Question: First of I have 2 Classes in 2 files (both .h and .cpp files), and .
Create.h has this struct in it:
'''
public:
struct Cell
{
//some stuff
vector<Cell*> neighbors;
State state;
};
'''
Here is the enum class State (stored in the Create.h file):
'''
enum class State : char
{
//some states like "empty"
};
'''
Now in AI.cpp I have a function like this:
'''
void AI::Function(Create::Cell cell)
{
for each (Create::Cell* var in cell.neighbors)
{
if (var->state == State::empty)
{
}
}
}
'''
So basically I am trying to access each individual Cell which is stored in cell.neighbors with a for each so I can do some stuff to each one of them.
According to my debugger though it doesn't even reach the part. Am I using the for each wrong?
EDIT: The neighbors vector has definitely elements in it

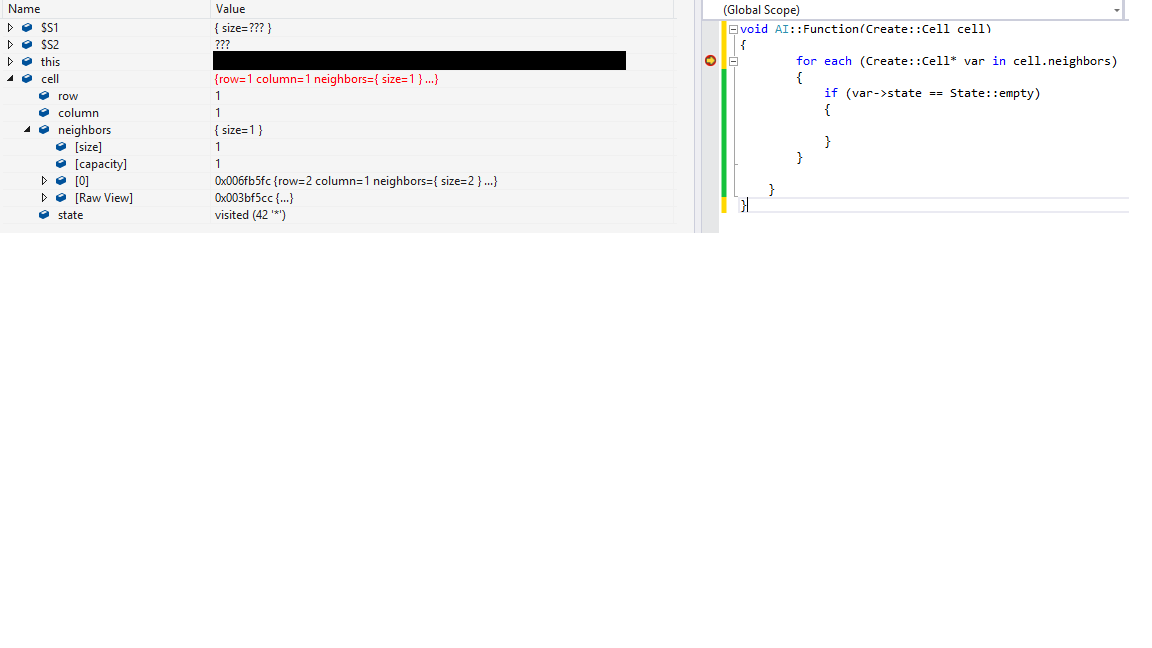
Answer: If you are compiling with optimizations enabled, then an empty 'if' statement like that might be completely removed (it has no side-effects).
(Although, I think the debugger won't let you set a breakpoint on that line, if it were removed. So this is an easy test -- try to set a breakpoint on the 'if' itself.)